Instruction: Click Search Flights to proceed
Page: home
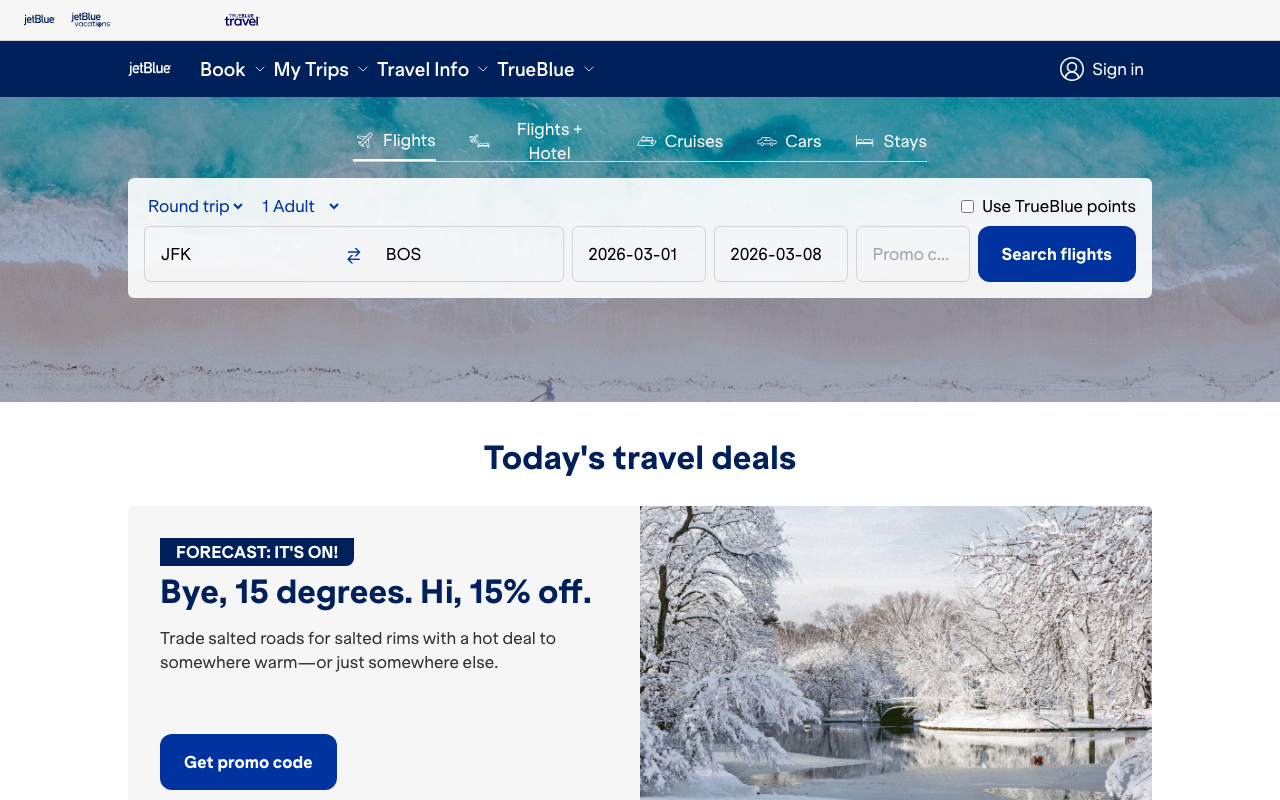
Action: click